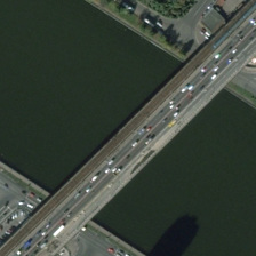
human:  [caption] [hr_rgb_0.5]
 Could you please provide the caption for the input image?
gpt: A bridge full of cars, one is a parking lot, the other is a bifurcation of roads.

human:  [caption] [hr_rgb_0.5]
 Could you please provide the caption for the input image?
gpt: The bridge full of cars has a parking lot on one side and a fork in the road on the other.

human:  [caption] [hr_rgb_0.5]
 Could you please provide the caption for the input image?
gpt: A bridge full of cars, with parking lots on one side and intersections on the other.

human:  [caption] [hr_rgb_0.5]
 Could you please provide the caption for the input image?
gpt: A bridge, full of cars, has a parking lot at one end and a fork at the other.

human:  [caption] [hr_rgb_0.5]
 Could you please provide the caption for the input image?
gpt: A bridge is full of cars, parking lots and villas on the road.